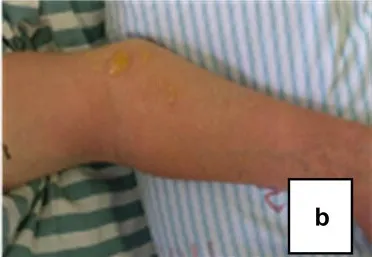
V. Vulnificus infection in the right forearm. (b) On the second day of admission, the scope was enlarged and tension blisters.
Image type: radiology (x_ray)